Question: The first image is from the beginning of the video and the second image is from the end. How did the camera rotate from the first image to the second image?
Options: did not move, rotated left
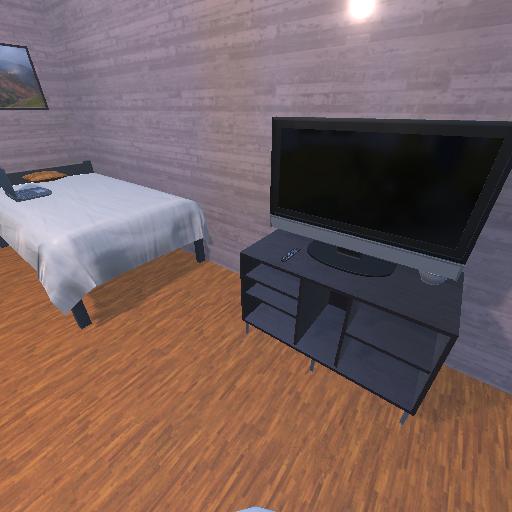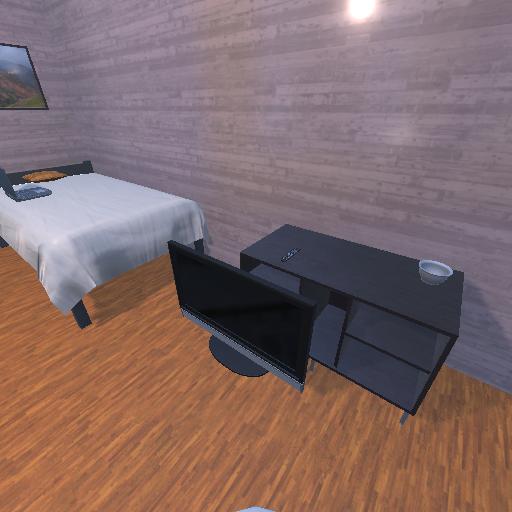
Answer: did not move